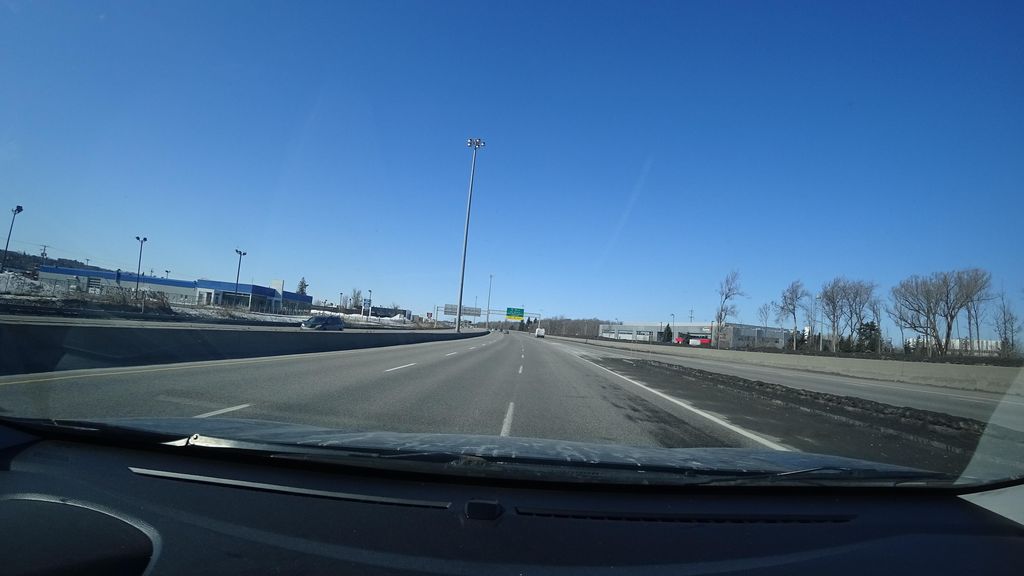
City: quebec_city